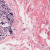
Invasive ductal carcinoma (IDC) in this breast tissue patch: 0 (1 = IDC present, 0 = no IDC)